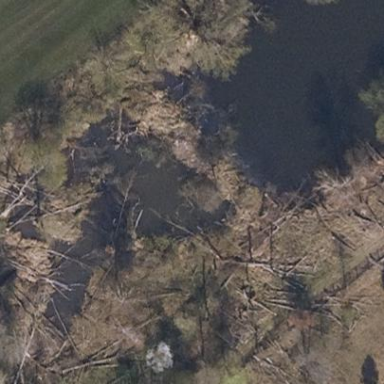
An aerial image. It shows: Swampy wetland area within forest.